Current action and preconditions to check: path_clear

Your task: For each precondition in the list above, predict whether it will hold at this action.

Consider the current scene as observed from the mobile robot's camera, and analyze the predicted future states of all dynamic agents (e.g., people, animals, vehicles, or any moving entities) within the NEXT SECOND.

IMPORTANT: Only answer "very likely" if you are absolutely certain—based on strong, clear evidence—that a dynamic agent will violate the precondition in the predicted future state. Do NOT answer "very likely" for unlikely, ambiguous, or low-probability risks.

Ask yourself for each precondition: Is there a high probability, with clear and convincing evidence, that the predicted future states of any dynamic agent will interfere with the predicted future state of the currently executing action within the NEXT SECOND, causing that precondition to fail?

Assess the risk level based on these predictions. Use "likely" or "very likely" if motions create a clear risk of interference.

Use "neutral" or "improbable" if agents are nearby but their predicted paths are clearly diverging or non-conflicting.

Failure Risk Categories: "very improbable", "improbable", "neutral", "likely", "very likely"

Answer Format: Output ONLY the probability_of_failure value from these categories: "very improbable", "improbable", "neutral", "likely", "very likely"

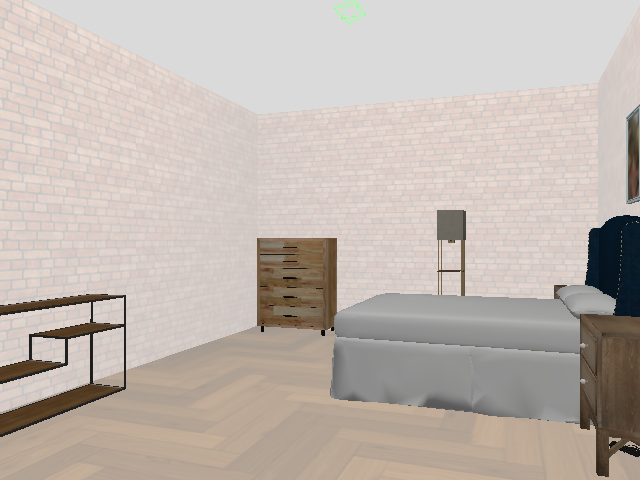

Answer: very improbable